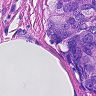
Metastatic tissue present: yes